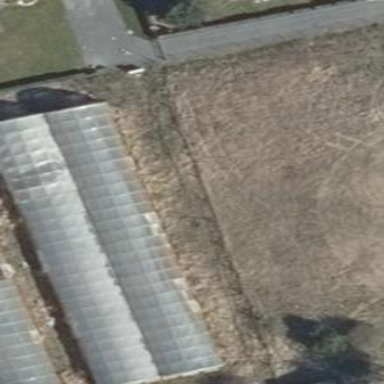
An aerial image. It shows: Greenhouse.